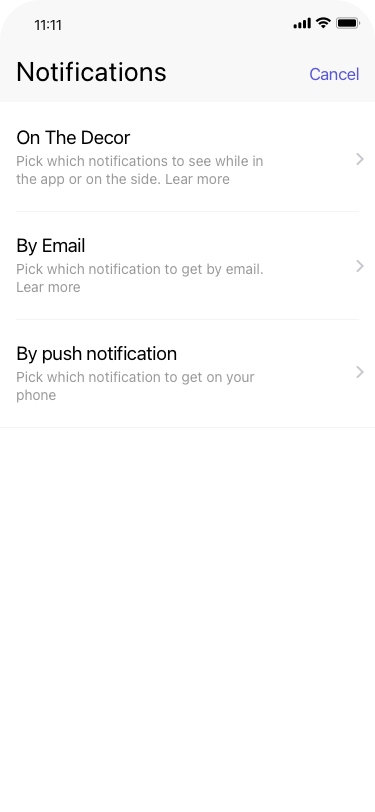
Text in this UI design:
Pick which notification to get on your phone
By push notification
Pick which notification to get by email. Lear more
By Email
Pick which notifications to see while in the app or on the side. Lear more
On The Decor
Notifications
Cancel